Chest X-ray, PA view. Patient: 51 years old, sex M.
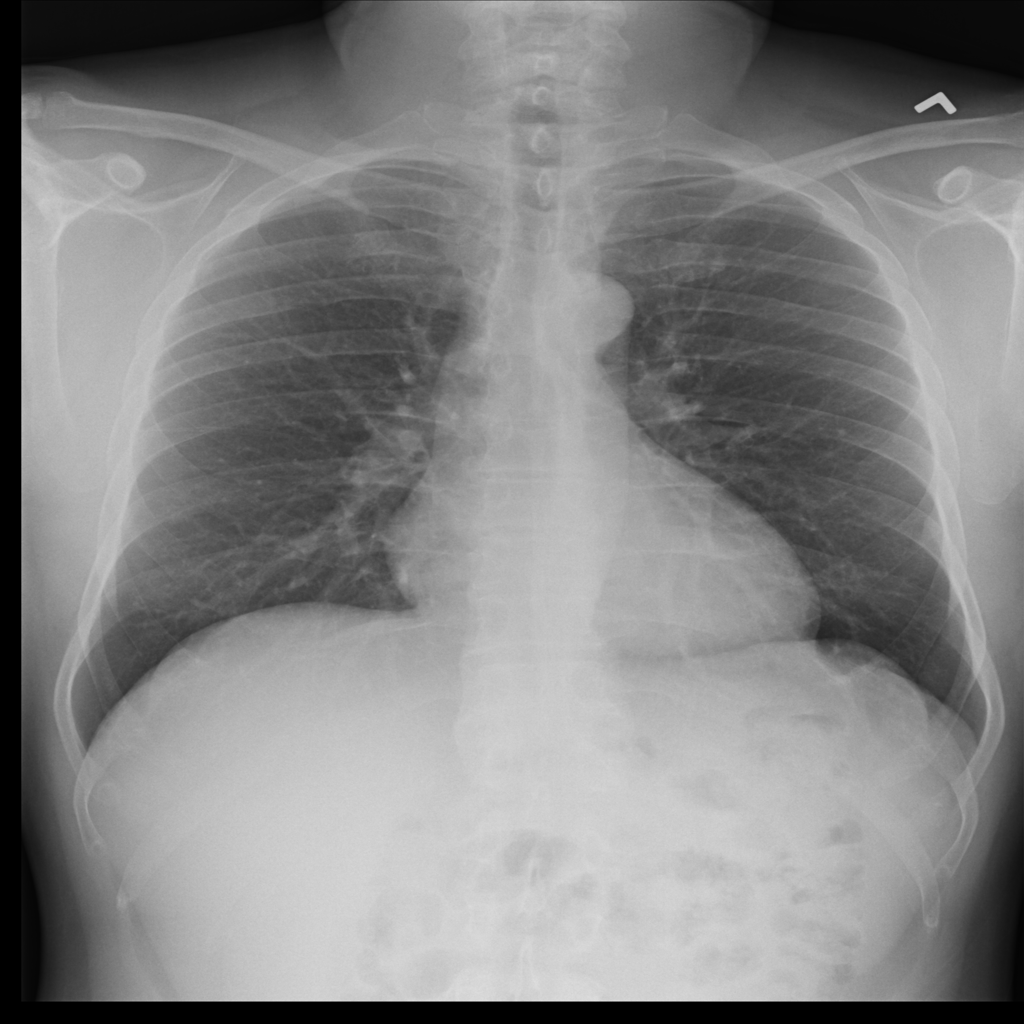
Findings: No Finding